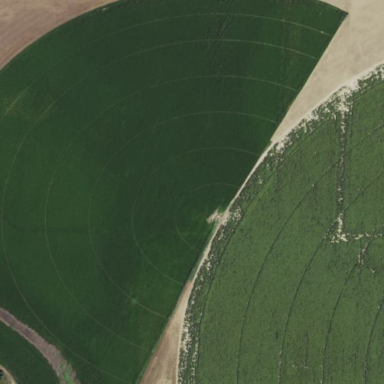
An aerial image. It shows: Farmland with center pivot irrigation system.